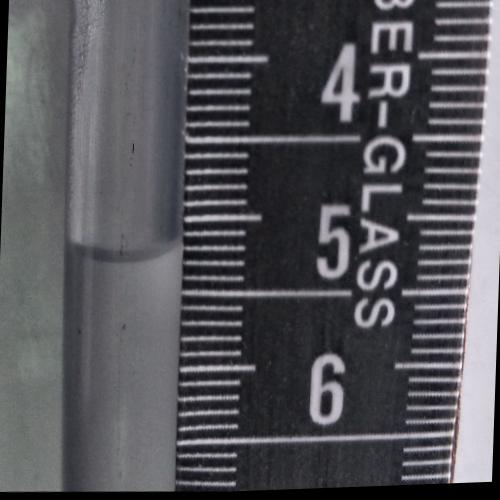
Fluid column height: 5.2 cm